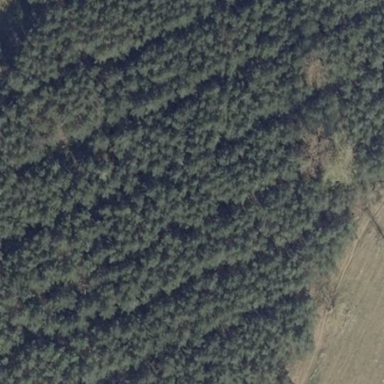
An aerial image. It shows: Forest with needle-leaved trees.